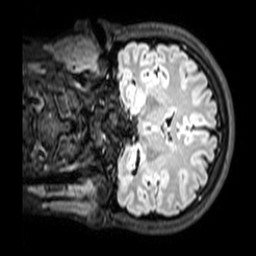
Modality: T1w
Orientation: coronal
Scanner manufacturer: philips
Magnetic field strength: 3 T
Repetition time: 4.8 s
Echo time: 0.2586 s